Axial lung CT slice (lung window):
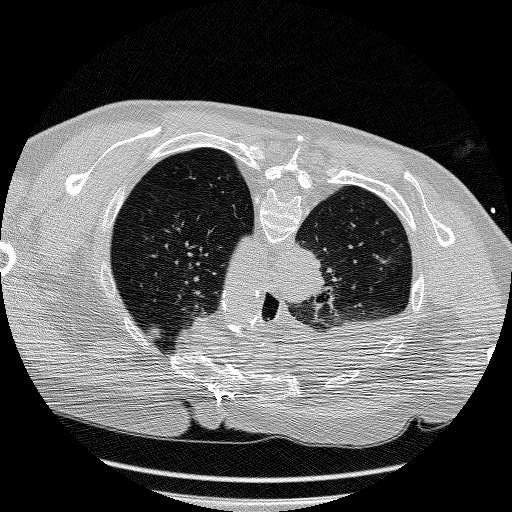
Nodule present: no